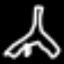
Label: The Eiffel Tower